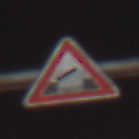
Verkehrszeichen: BeweglicheBruecke
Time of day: Night
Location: Outdoor (Urban)
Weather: PartlyCloudy
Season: NotSpecified
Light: Artificial